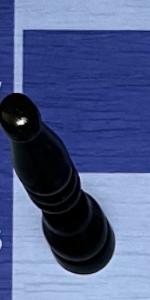
Label: Bishop_Black